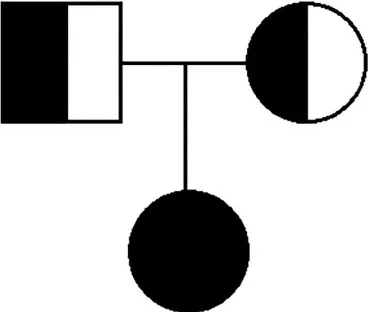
Pedigree of the family.
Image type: radiology (x_ray)